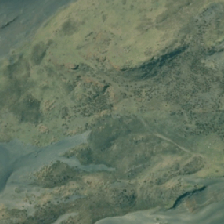
Land cover: low_producing_grassland